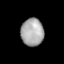
Tissue: lung
Cell type: Epithelial cells
Senescence score: 0.2371
Nuclear area (px): 614
Mean DAPI intensity: 167.704